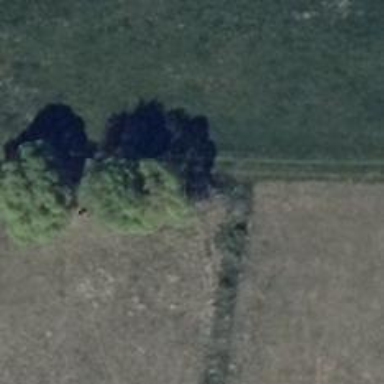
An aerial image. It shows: Row of trees in natural setting.